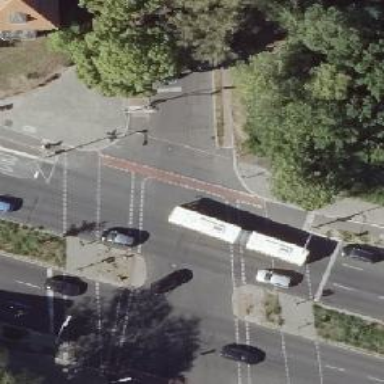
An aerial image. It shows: Crossing with traffic signals.